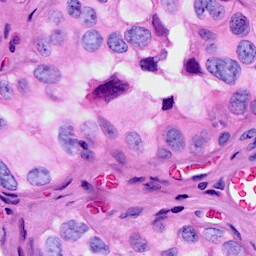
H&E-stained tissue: Breast